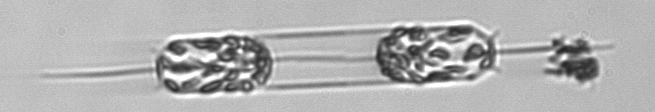
Label: Ditylum_brightwellii